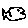
Label: fish